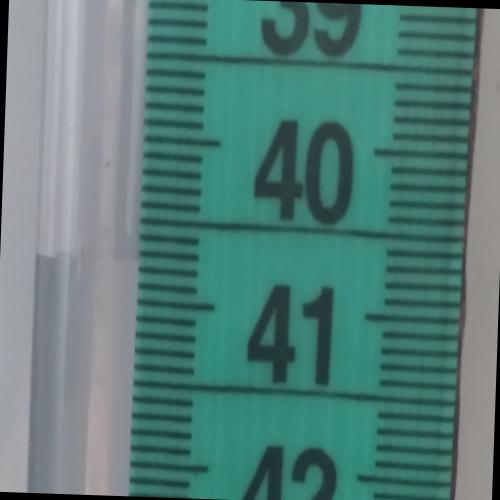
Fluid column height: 40.8 cm